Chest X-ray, PA view. Patient: 60 years old, sex F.
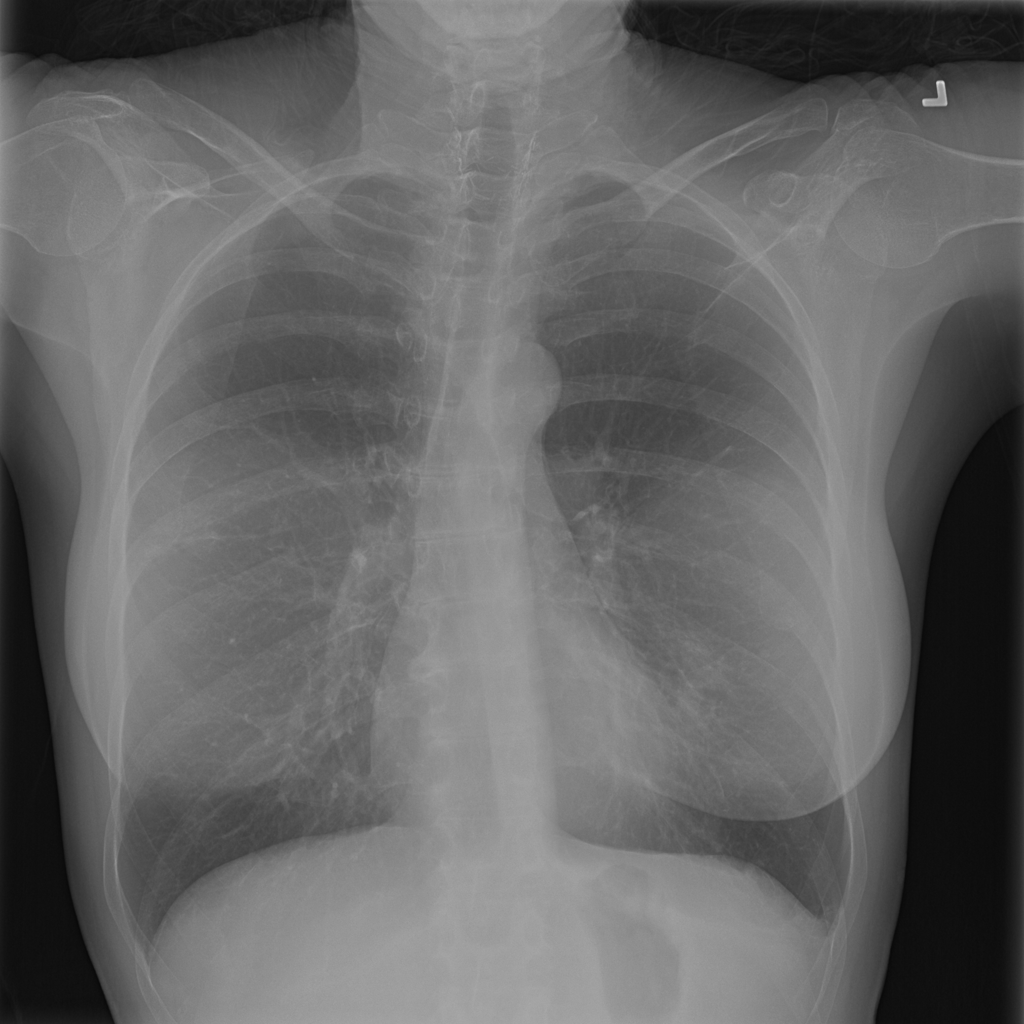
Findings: No Finding